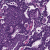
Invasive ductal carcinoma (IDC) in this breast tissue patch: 1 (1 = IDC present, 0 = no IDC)